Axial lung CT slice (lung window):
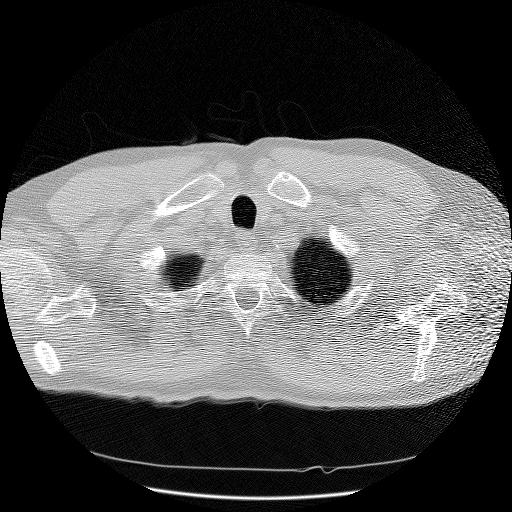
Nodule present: no